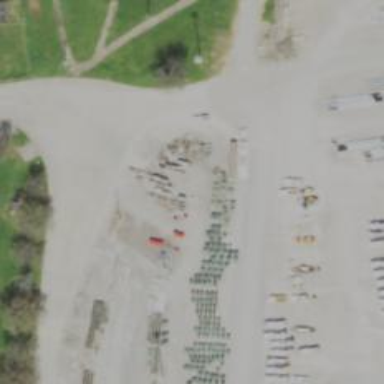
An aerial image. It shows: Rail spur service.